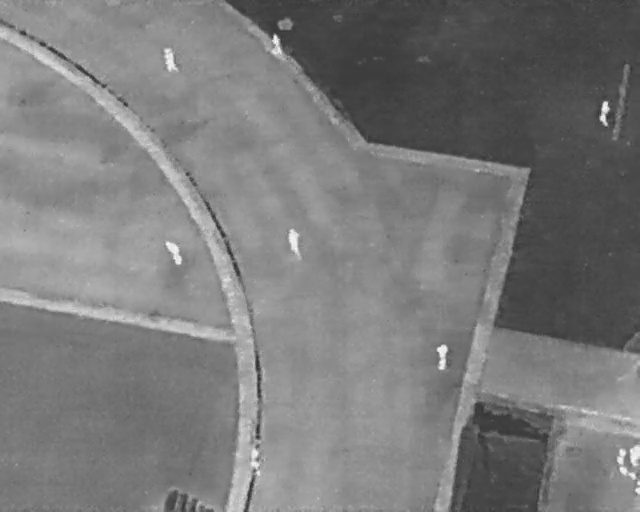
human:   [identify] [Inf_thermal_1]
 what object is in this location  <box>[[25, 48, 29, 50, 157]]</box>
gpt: <ref>1 large person at the left</ref>

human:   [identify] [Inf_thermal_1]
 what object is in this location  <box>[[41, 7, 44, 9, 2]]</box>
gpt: <ref>1 medium person at the top</ref>

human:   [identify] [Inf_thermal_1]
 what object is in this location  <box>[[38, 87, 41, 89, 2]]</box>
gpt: <ref>1 small person at the bottom</ref>

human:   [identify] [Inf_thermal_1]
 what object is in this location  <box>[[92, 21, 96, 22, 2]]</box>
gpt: <ref>1 medium person at the top right</ref>